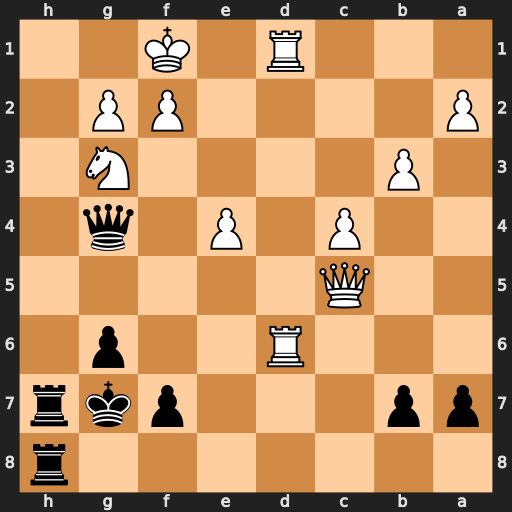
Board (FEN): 7r/pp3pkr/3R2p1/2Q5/2P1P1q1/1P4N1/P4PP1/3R1K2
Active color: b
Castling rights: -
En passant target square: -
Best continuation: Rh1+ Nxh1 Rxh1#